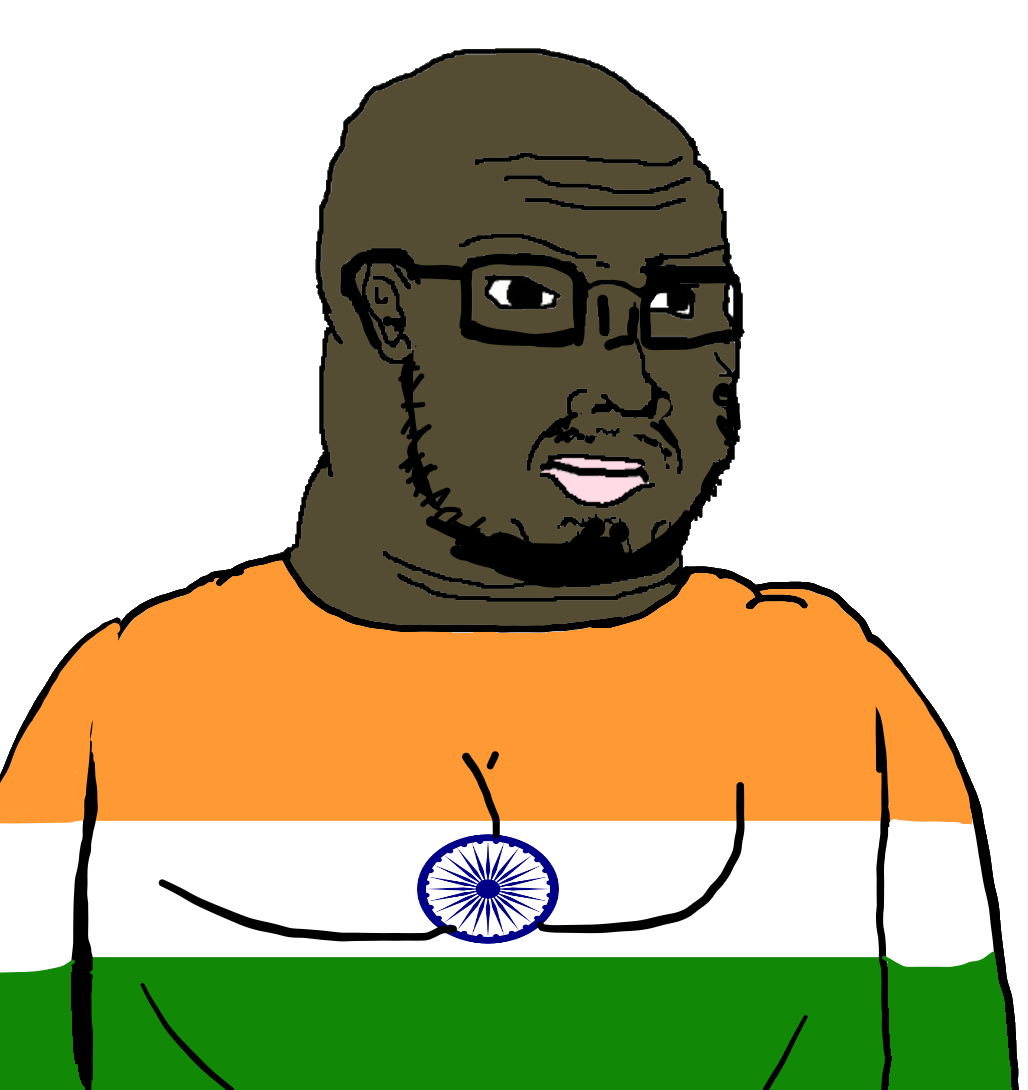
Label: 5_Blobjak